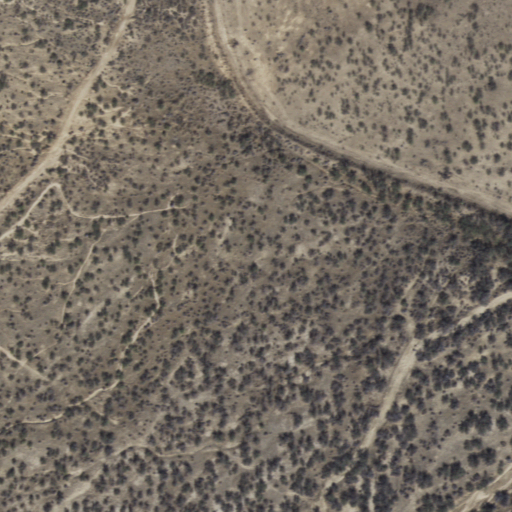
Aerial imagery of valley in Arizona named Lefthand Canyon containing only shrub